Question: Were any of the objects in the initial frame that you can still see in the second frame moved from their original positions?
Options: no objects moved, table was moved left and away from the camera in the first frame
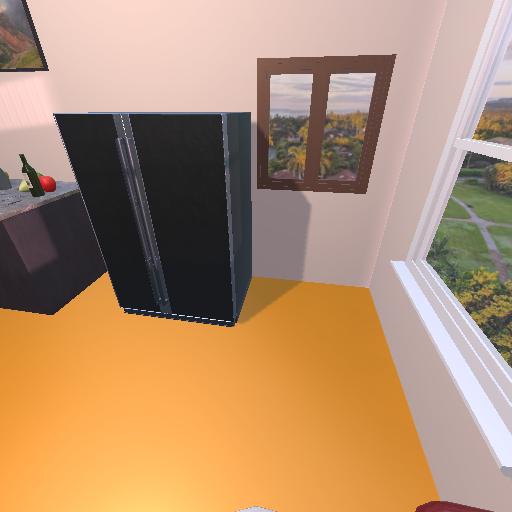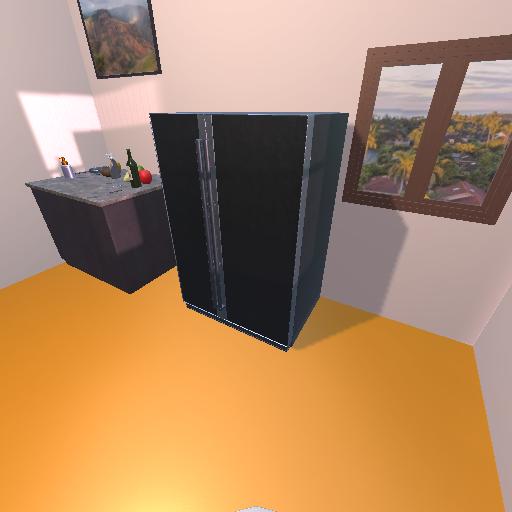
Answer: no objects moved